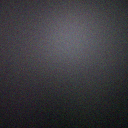
Screen state: off